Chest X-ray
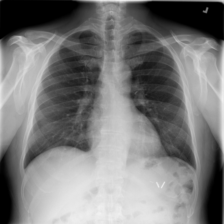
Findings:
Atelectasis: negative
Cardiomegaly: negative
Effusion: negative
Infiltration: negative
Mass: negative
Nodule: negative
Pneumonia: negative
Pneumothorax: negative
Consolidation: negative
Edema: negative
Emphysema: negative
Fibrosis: negative
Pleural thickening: negative
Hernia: negative